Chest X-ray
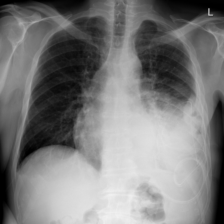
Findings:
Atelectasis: negative
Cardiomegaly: negative
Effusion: positive
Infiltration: negative
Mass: negative
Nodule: negative
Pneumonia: negative
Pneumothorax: positive
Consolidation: negative
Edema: negative
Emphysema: negative
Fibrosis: negative
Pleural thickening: negative
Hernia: negative